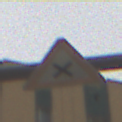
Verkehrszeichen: KreuzungOderEinmuendung
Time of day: MorningAfternoon
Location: Outdoor (Urban)
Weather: Overcast
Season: NotSpecified
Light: Natural